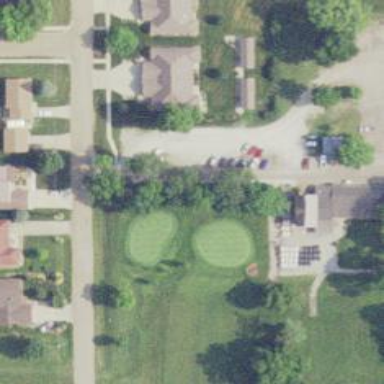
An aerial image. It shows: View of golf hole.